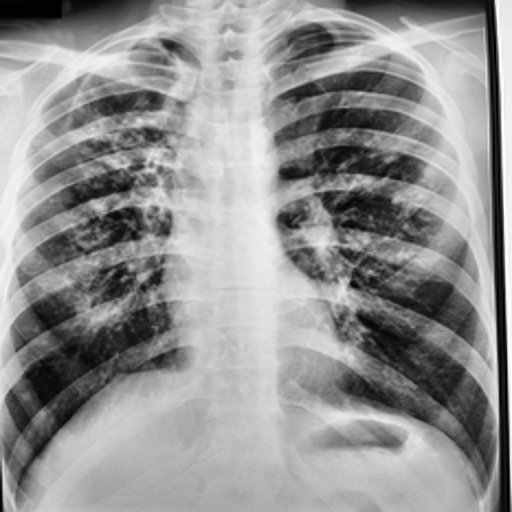
Finding: TUBERCULOSIS